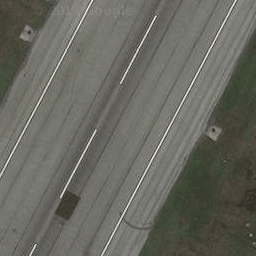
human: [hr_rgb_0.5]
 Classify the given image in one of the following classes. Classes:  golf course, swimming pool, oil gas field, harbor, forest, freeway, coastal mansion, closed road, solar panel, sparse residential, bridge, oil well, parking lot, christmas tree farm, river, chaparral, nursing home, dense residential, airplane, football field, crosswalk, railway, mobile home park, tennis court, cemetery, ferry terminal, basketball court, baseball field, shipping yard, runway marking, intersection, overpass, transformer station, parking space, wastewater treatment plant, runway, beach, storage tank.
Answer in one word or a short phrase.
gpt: runway